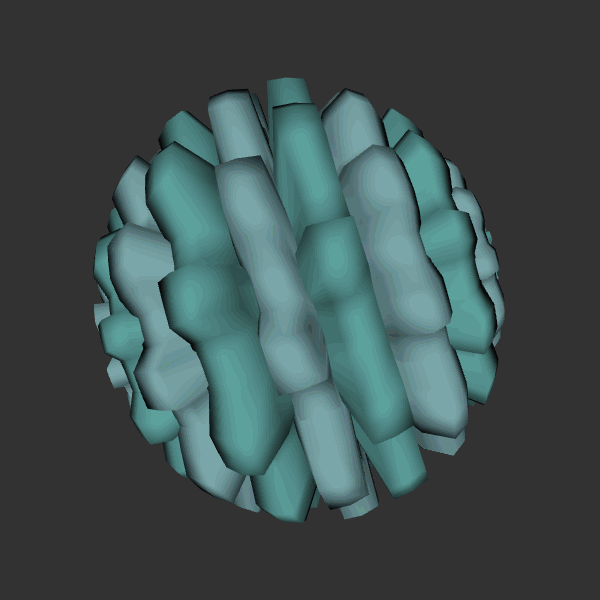
Background: dark